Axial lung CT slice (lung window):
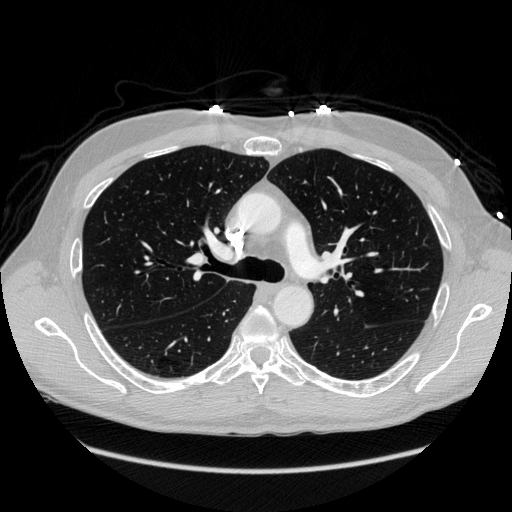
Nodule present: no